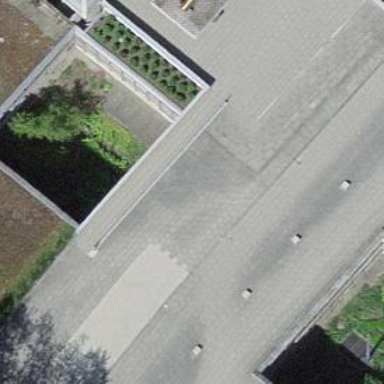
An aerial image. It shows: Retaining wall.